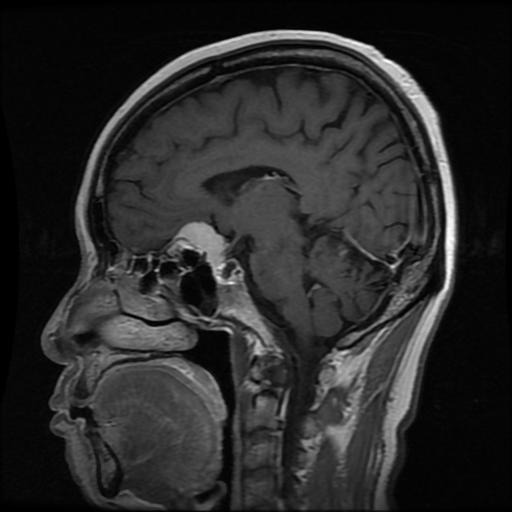
Label: meningioma